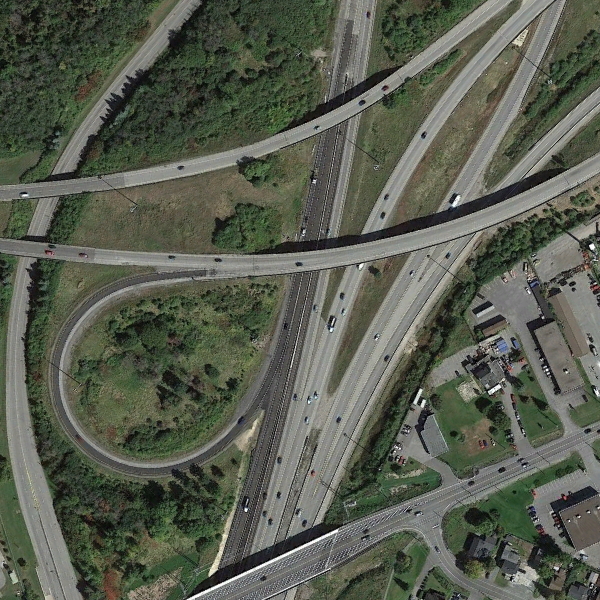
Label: Viaduct